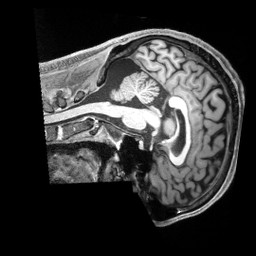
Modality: T1w
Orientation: sagittal
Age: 28
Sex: male
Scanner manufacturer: siemens
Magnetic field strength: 3 T
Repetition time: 2.3 s
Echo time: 0.00229 s